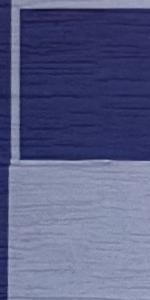
Label: Empty